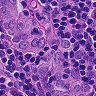
Metastatic tissue present: yes